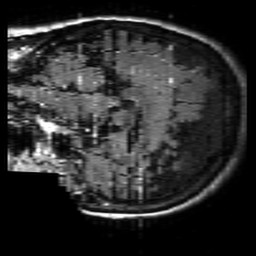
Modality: FLAIR
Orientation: sagittal
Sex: female
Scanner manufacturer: philips
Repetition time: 11 s
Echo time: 0.125 s